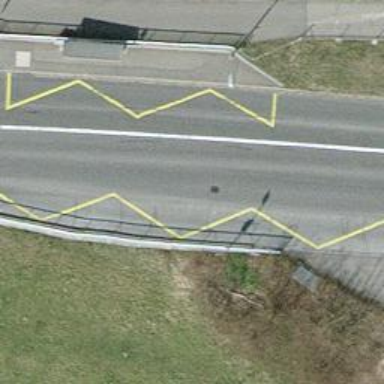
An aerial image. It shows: Bus stop with designated stop position for public transport.